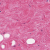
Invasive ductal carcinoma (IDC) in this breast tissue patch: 0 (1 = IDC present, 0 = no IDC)